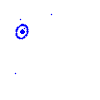
Particle: pion